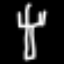
Label: fork